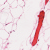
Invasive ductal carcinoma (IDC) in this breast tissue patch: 0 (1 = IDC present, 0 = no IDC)